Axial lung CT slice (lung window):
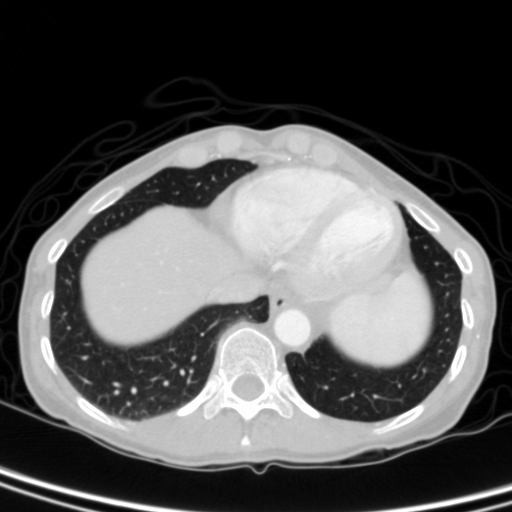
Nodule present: no